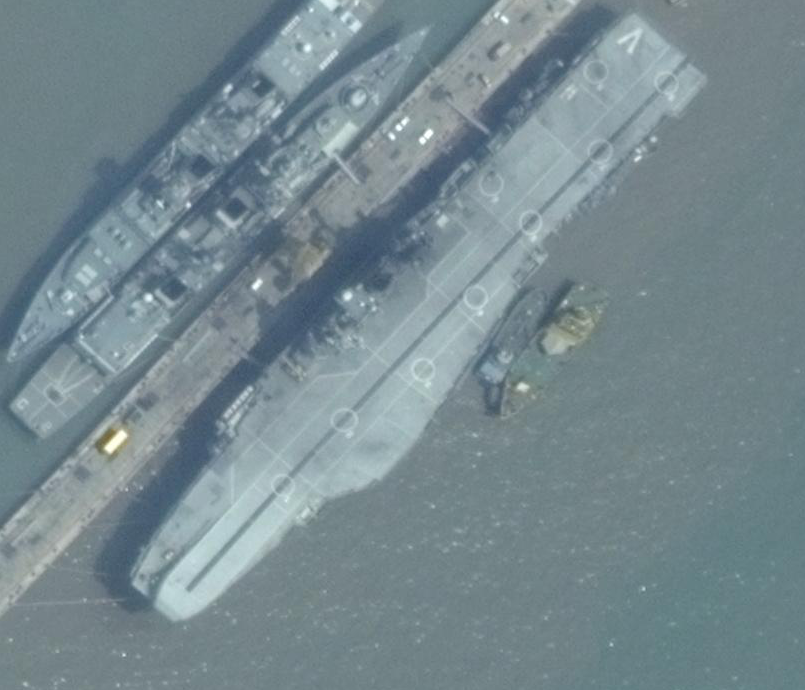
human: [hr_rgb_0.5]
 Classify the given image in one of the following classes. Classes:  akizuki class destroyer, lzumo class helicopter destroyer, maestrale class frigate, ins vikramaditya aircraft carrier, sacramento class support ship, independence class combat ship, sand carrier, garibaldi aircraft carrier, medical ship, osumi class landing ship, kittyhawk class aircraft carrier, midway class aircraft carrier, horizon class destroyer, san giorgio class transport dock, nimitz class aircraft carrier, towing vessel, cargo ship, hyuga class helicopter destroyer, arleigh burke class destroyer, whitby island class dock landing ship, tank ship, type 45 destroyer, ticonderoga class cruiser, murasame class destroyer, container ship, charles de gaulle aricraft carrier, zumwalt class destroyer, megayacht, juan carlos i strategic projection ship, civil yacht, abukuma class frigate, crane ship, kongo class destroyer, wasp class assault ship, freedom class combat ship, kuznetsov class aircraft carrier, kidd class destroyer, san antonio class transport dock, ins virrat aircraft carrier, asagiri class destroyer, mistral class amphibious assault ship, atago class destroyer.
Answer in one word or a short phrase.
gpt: INS Virrat aircraft carrier